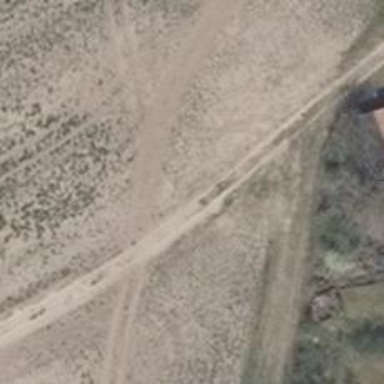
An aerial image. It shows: Sandy track road with grade5 tracktype.